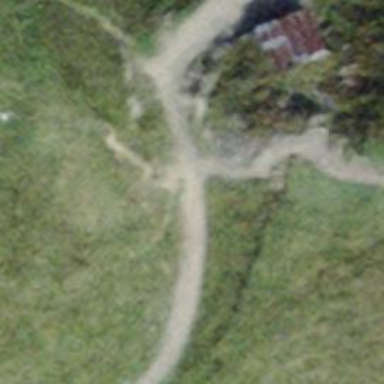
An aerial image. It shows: Natural saddle with man-made cross.